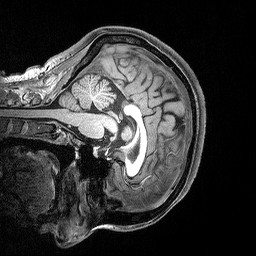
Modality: T1w
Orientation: sagittal
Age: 53
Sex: male
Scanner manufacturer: siemens
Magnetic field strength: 3 T
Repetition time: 2.3 s
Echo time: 0.00298 s